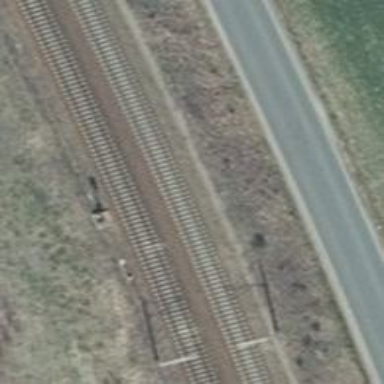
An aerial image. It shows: Railway signal.